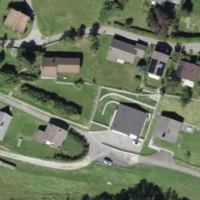
EUNIS habitat code: 24
Species observed at this site:
Acer pseudoplatanus